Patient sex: M
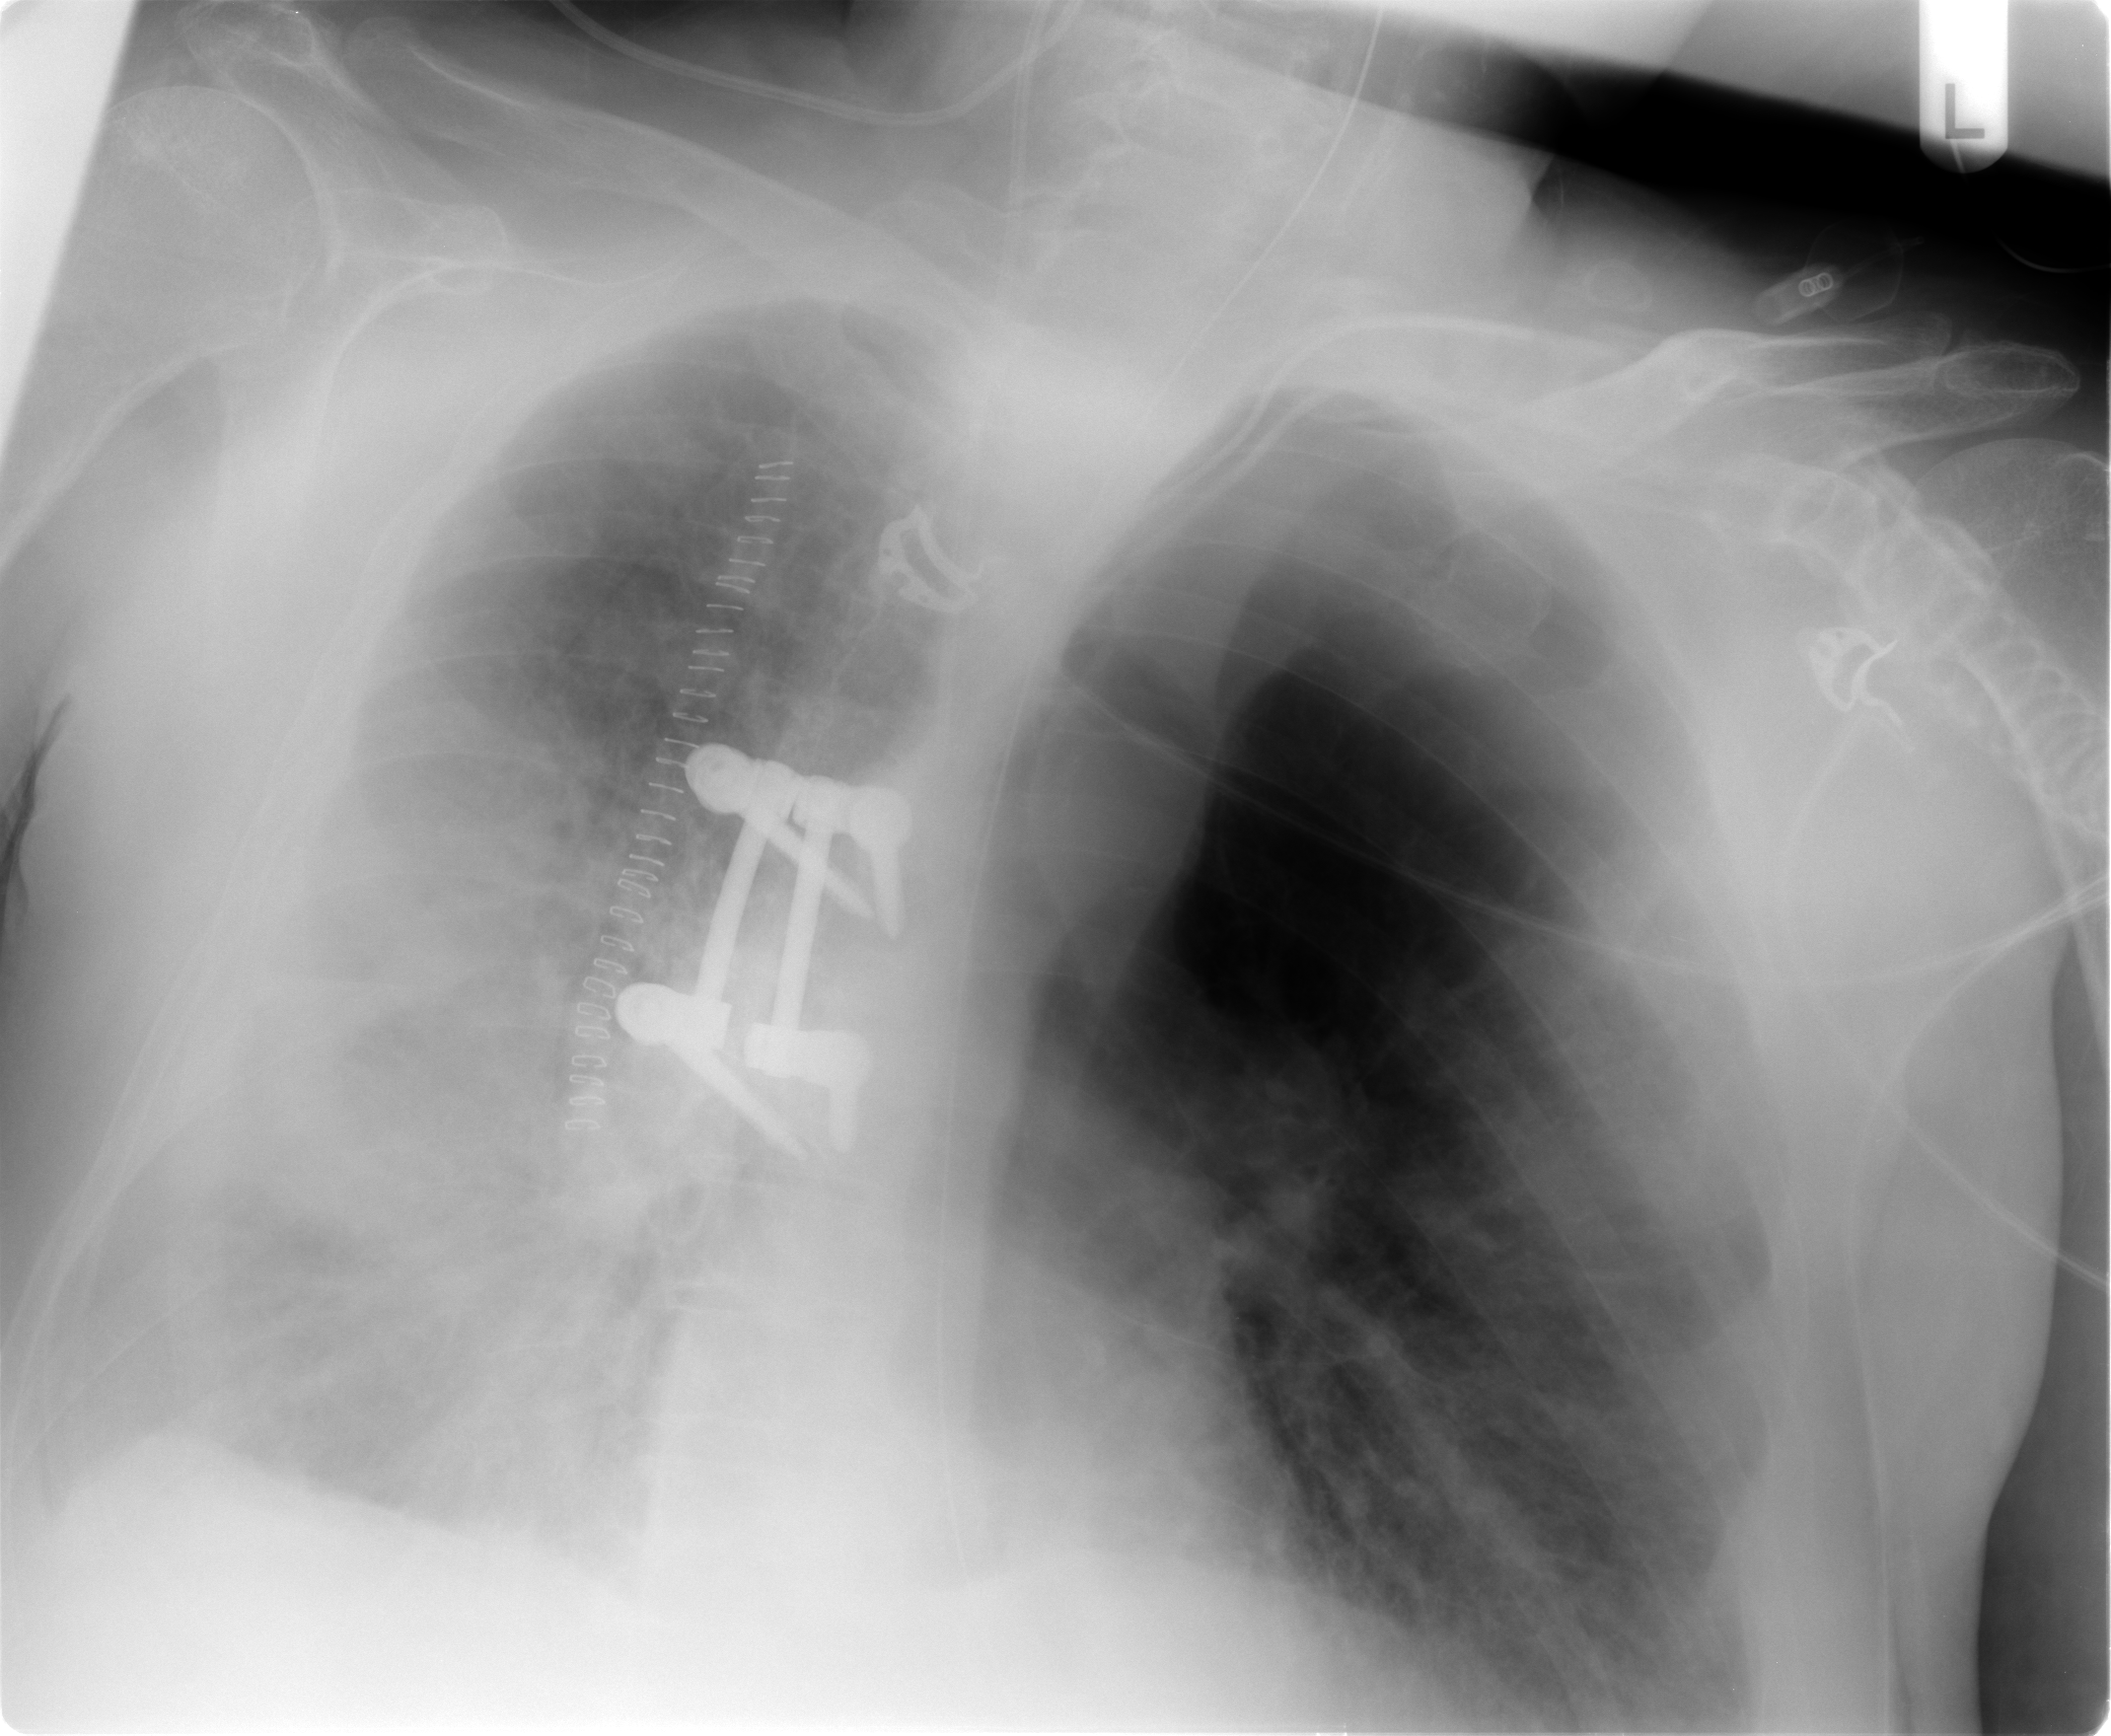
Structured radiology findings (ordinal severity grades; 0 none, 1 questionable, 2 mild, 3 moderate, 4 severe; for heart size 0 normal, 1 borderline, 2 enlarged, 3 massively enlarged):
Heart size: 0
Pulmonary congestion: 2
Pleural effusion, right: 3
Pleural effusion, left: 2
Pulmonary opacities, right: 3
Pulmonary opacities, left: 2
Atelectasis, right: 3
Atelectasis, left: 2